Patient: sex M, age 66
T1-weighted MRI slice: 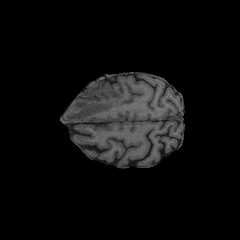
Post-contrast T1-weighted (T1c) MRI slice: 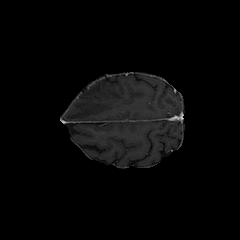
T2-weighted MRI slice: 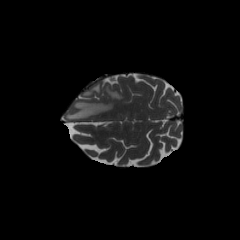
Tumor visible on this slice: yes
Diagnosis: Glioblastoma, IDH-wildtype
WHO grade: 4